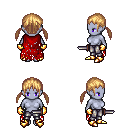
a pixel art fantasy rpg character, female body template, dark elf, purple skin, red tattered cape, metal pants, light blonde twin-tailed hairstyle, gold gloves, gold boots, dagger, four views (front, back, left, right), 2x2 character sprite sheet, small pixel art, hard edges, no anti-aliasing